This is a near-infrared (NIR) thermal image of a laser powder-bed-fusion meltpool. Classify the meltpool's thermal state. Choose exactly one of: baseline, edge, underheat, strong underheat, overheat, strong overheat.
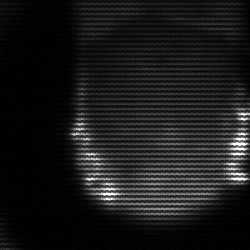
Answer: strong underheat